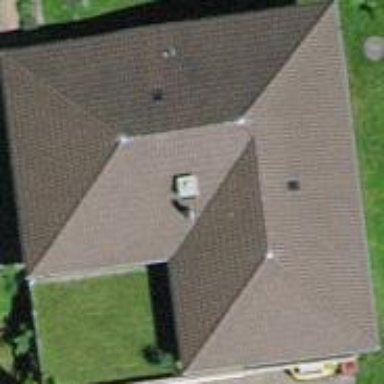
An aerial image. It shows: Detached building with hipped roof.